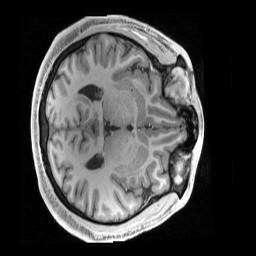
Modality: T1w
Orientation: axial
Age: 26
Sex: male
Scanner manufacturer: siemens
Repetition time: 2.4 s
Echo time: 0.00231 s